Question: I'm trying to put a scrolling text area, called descriptionScroll. However, the scroll bar is NOT visible. I've tried many approaches, and all end in frustration.
Am I missing anything to get the scroll bar showing? It should appear to the right of the large text box next to "Description"
Here's the piece of code:
'''
import javax.swing.JScrollPane;
import javax.swing.JTextArea;
protected JTextArea descriptionTextArea;
protected JScrollPane descriptionScroll;
String descriptionText =
"Lot ID(s):
" +
"Wafer ID(s):
" +
"PSPT(Probe Ship Part Type):
" +
"Tester:
" +
"Tester Job Name:
" +
"PID (FPP, FPC):
" +
"Reprobe required before shipping lot? (Y/N)
" +
"Hold for (individual):
" +
"Hold for (group)
" +
"Expected release date
" +
"Hold Comments:
" +
"Shipping Information:
" +
"Special Instructions:
";
public Constructor(){
descriptionTextArea = new JTextArea(descriptionText);
descriptionScroll = new JScrollPane(descriptionTextArea, JScrollPane.VERTICAL_SCROLLBAR_ALWAYS, JScrollPane.HORIZONTAL_SCROLLBAR_AS_NEEDED);
add(descriptionTextArea);
add(descriptionScroll);
pack();
setSize(790, 625);
setDefaultCloseOperation(EXIT_ON_CLOSE);
setLocationRelativeTo(null);
setVisible(true);
descriptionTextArea.setSize(650, 200);
descriptionTextArea.setLocation(110, 228);
descriptionTextArea.setLineWrap(true);
}
'''

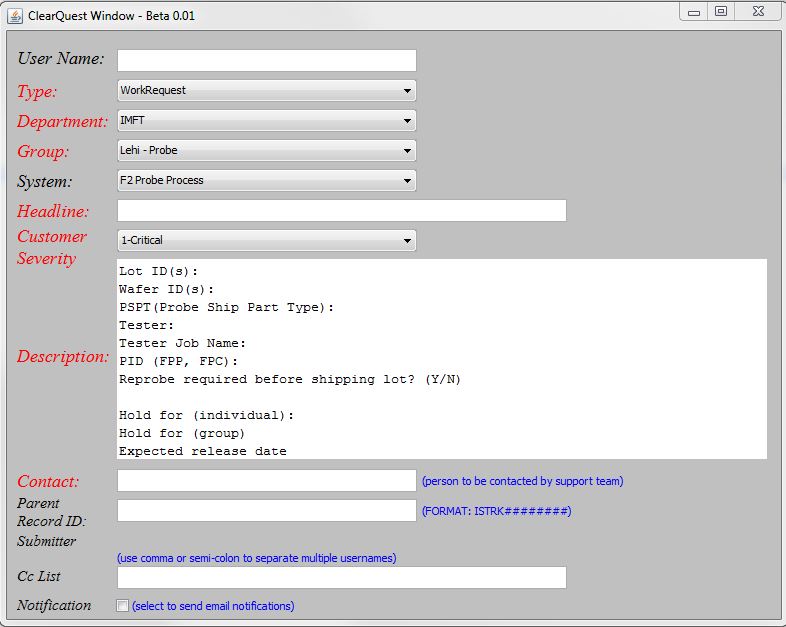
Answer: You're adding both JScrollPane and JTextArea to the same container. Add the JTextArea to JScrollPane:
'descriptionScroll.add(descriptionTextArea);'